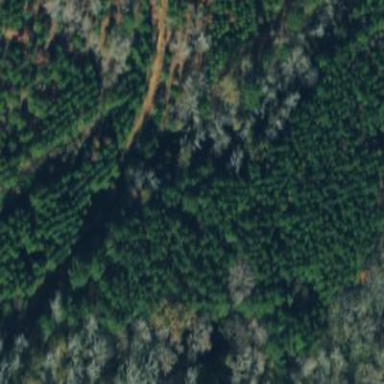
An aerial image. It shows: Forest with evergreen needle-leaved trees.